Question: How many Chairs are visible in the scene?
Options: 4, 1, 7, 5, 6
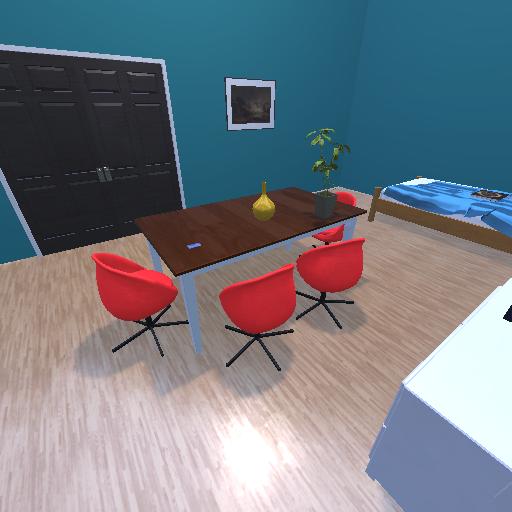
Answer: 4